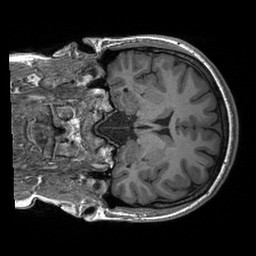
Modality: T1w
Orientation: coronal
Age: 19
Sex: female
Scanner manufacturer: siemens
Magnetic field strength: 3 T
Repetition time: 2.4 s
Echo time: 0.00191 s